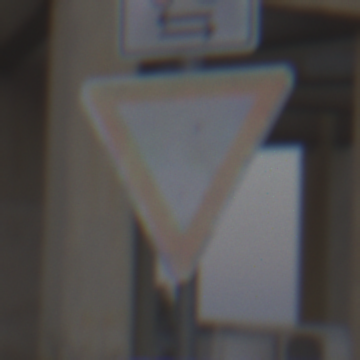
Verkehrszeichen: VorfahrtGewaehren
Zusatzzeichen oben: RichtungsangabeDurchPfeile9
Umgebung: Outdoor, Suburban
Tageszeit: SunriseSunset
Wetter: Clear
Licht: Natural
Jahreszeit: NotSpecified
Kontrast: LowContrast